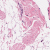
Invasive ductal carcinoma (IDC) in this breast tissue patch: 0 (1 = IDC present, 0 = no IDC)